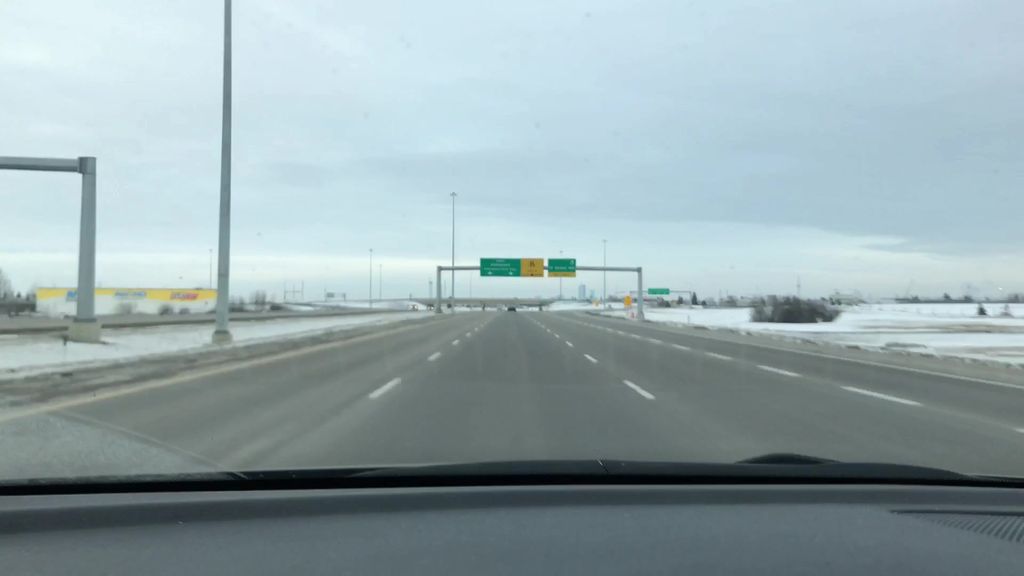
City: edmonton